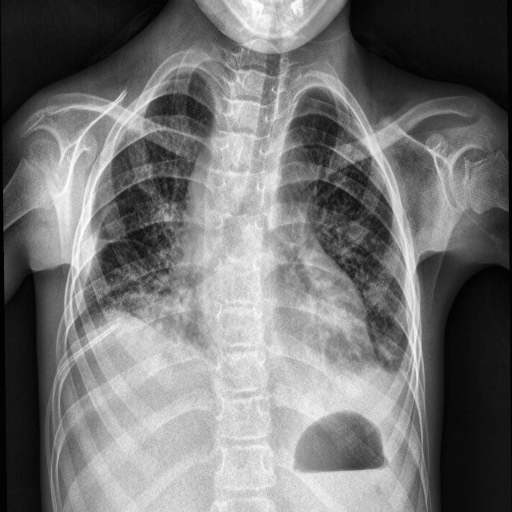
Finding: PNEUMONIA